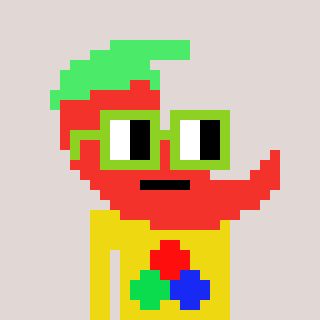
a pixel art character with square light green glasses, a chilli-shaped head and a yellow-colored body on a warm background